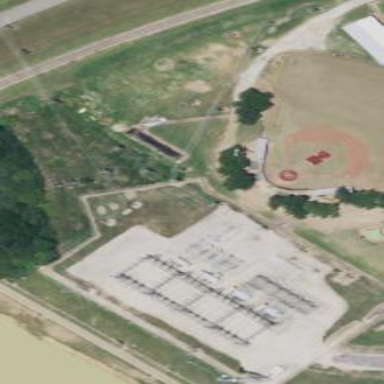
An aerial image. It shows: Outdoor power substation surrounded by fence. The substation is specifically for distribution purposes.